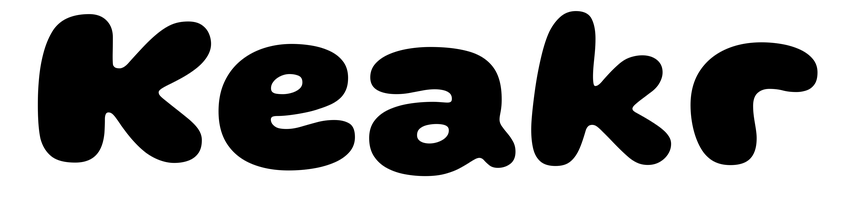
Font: Gluten_ExtraBold